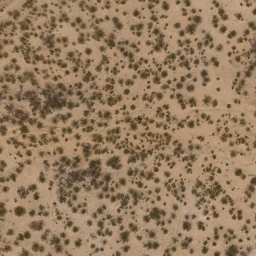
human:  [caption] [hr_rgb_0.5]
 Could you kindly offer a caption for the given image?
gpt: Lots of plants scattered on the ground. .

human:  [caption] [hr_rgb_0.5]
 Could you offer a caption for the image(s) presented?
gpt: This is a chaparral .

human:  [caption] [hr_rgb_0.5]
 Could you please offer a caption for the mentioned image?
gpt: There are some grey plants scattered on the ground .

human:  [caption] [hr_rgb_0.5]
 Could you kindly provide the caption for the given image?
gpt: Lots of plants scattered in the loess ground. .

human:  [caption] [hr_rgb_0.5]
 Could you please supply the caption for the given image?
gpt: Some grey plants are scattered in the loess ground .